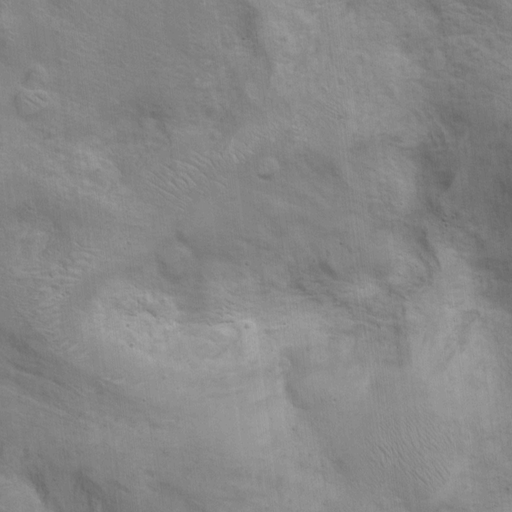
Classes present: Background